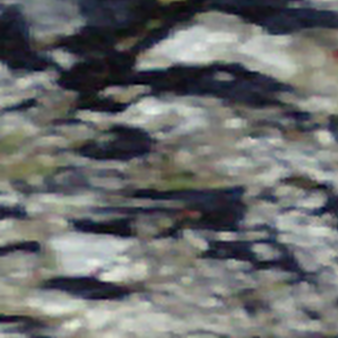
Label: other